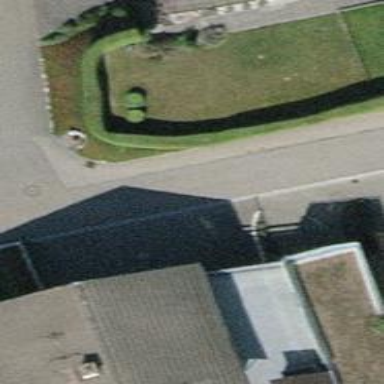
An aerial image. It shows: Hedge barrier.